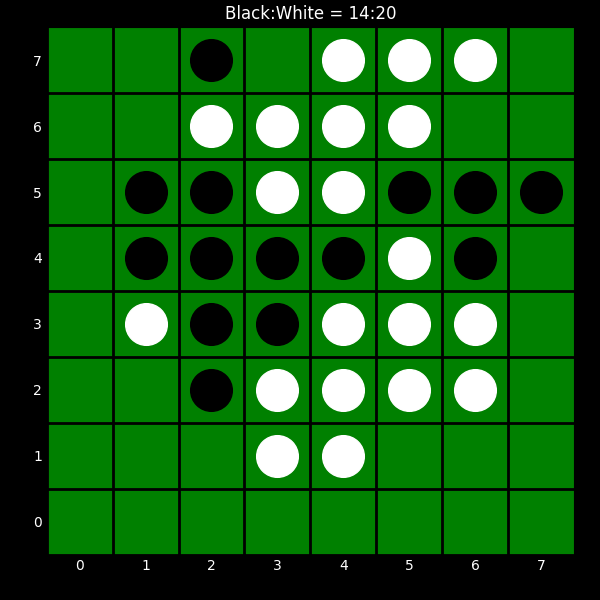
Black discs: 14
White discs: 20